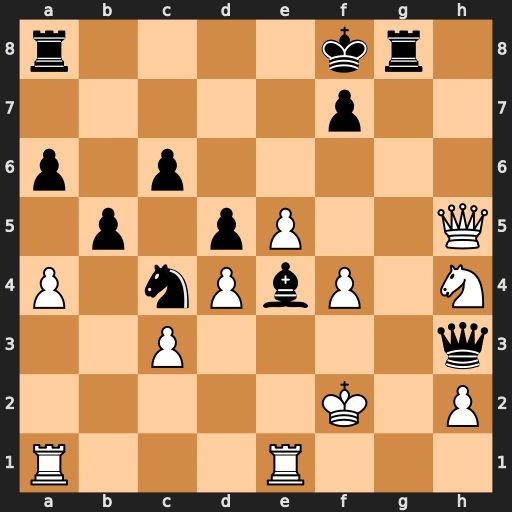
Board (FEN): r4kr1/5p2/p1p5/1p1pP2Q/P1nPbP1N/2P4q/5K1P/R3R3
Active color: w
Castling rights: -
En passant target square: -
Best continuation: Ng6+ Rxg6 Qxh3 Rg2+ Qxg2